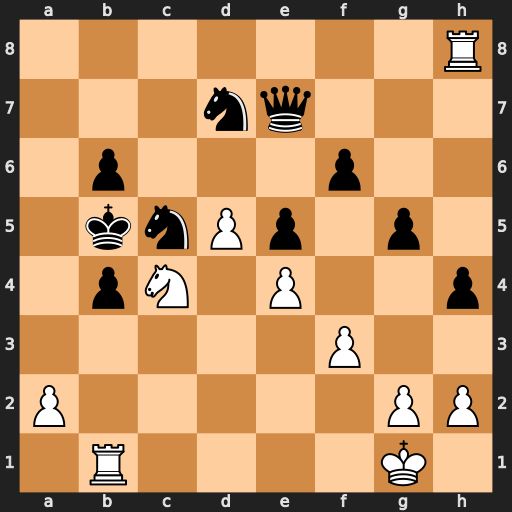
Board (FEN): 7R/3nq3/1p3p2/1knPp1p1/1pN1P2p/5P2/P5PP/1R4K1
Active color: w
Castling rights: -
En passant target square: -
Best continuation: Re8 Qxe8 Nd6+ Ka5 Nxe8